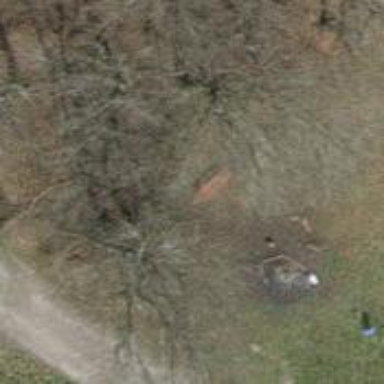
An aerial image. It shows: Red bench.